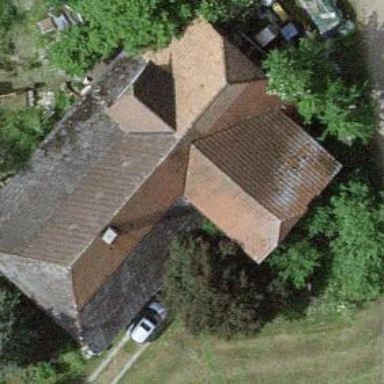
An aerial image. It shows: Farm building.